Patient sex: M
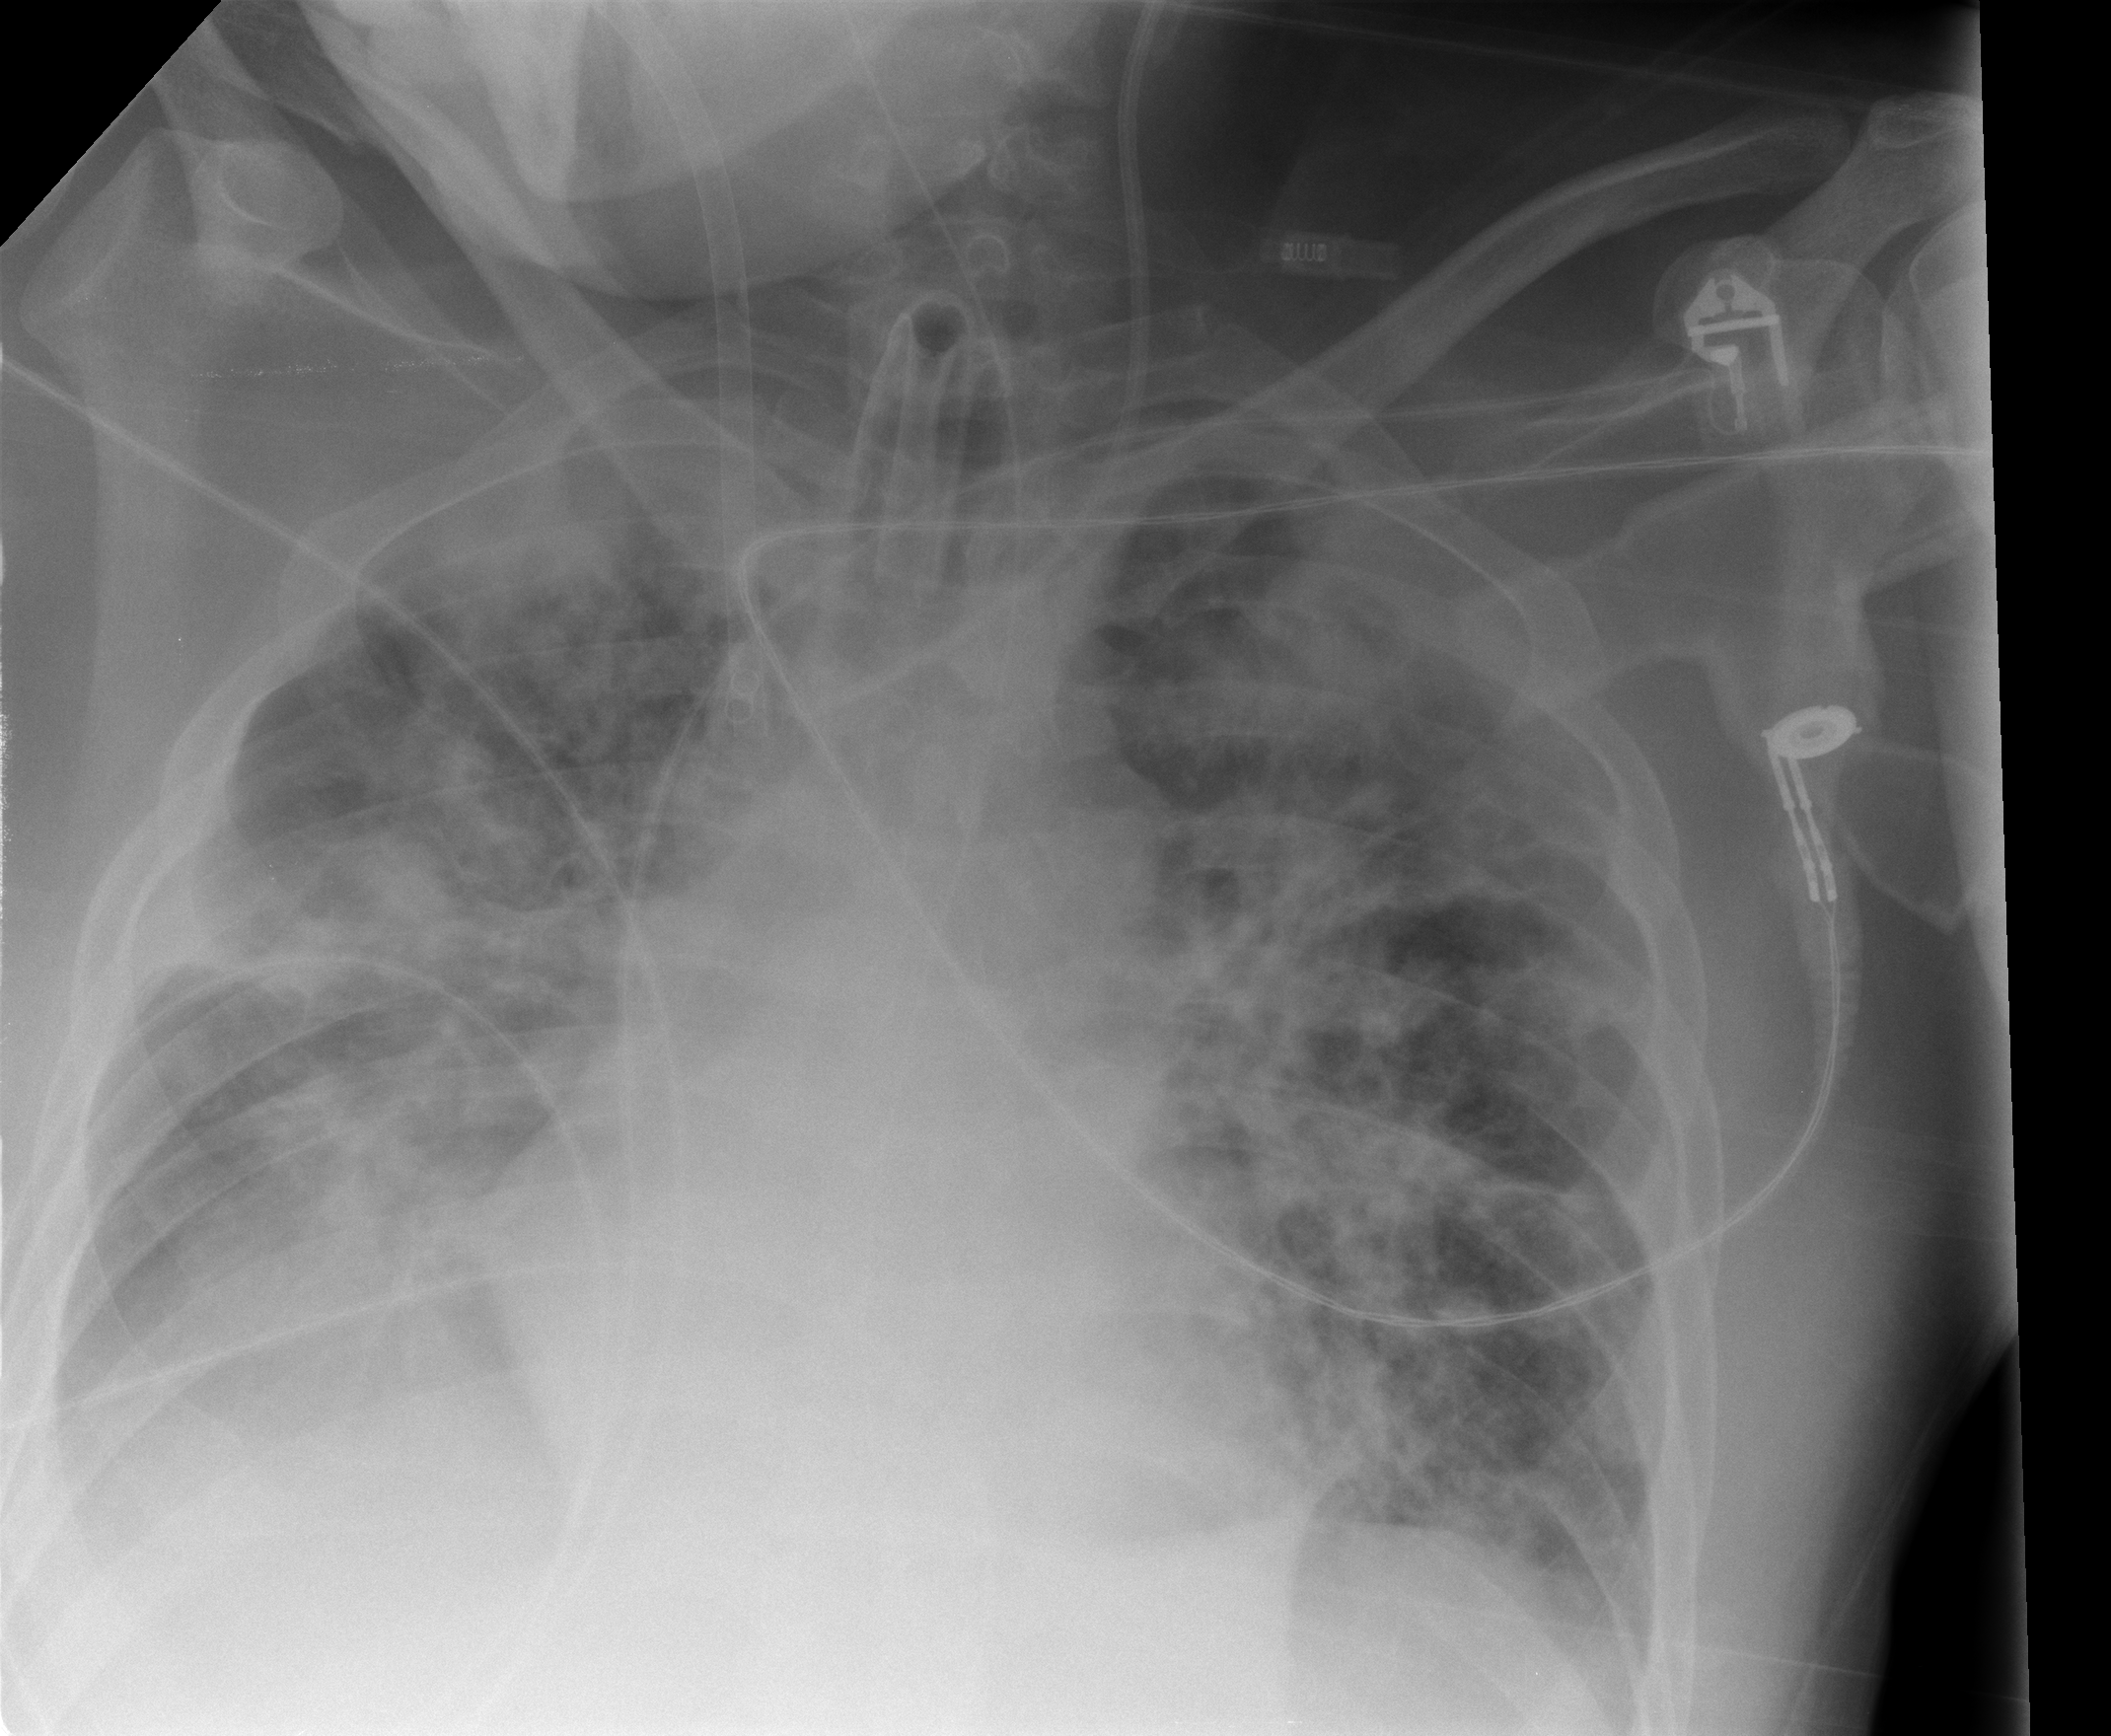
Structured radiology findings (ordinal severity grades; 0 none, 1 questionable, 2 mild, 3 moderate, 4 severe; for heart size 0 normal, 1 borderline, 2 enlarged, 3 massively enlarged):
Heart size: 0
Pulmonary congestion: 2
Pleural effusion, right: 2
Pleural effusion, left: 0
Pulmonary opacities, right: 4
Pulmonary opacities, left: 3
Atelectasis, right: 3
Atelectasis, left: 2